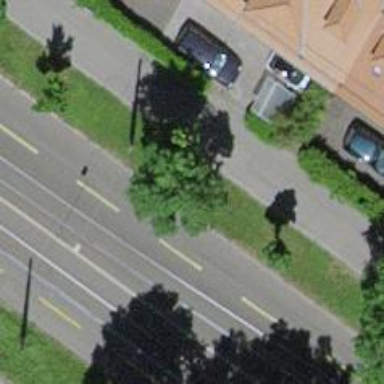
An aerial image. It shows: Avenue lined with trees.